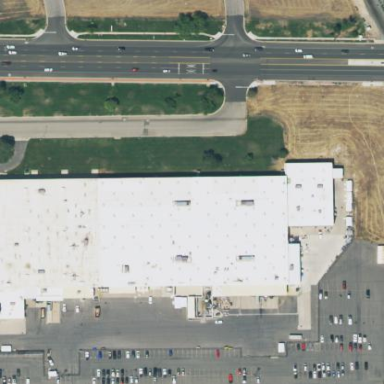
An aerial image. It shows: Industrial building.